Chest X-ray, AP view. Patient: 15 years old, sex M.
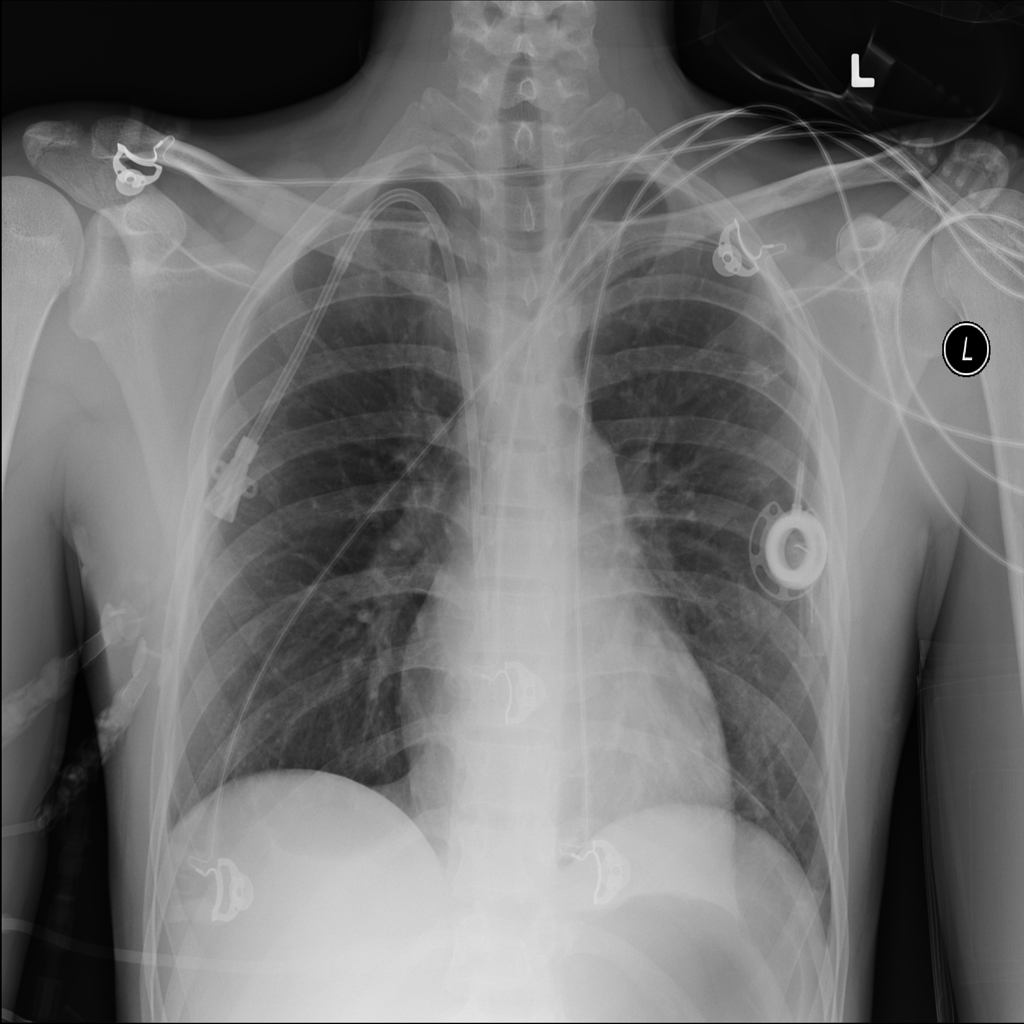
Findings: No Finding